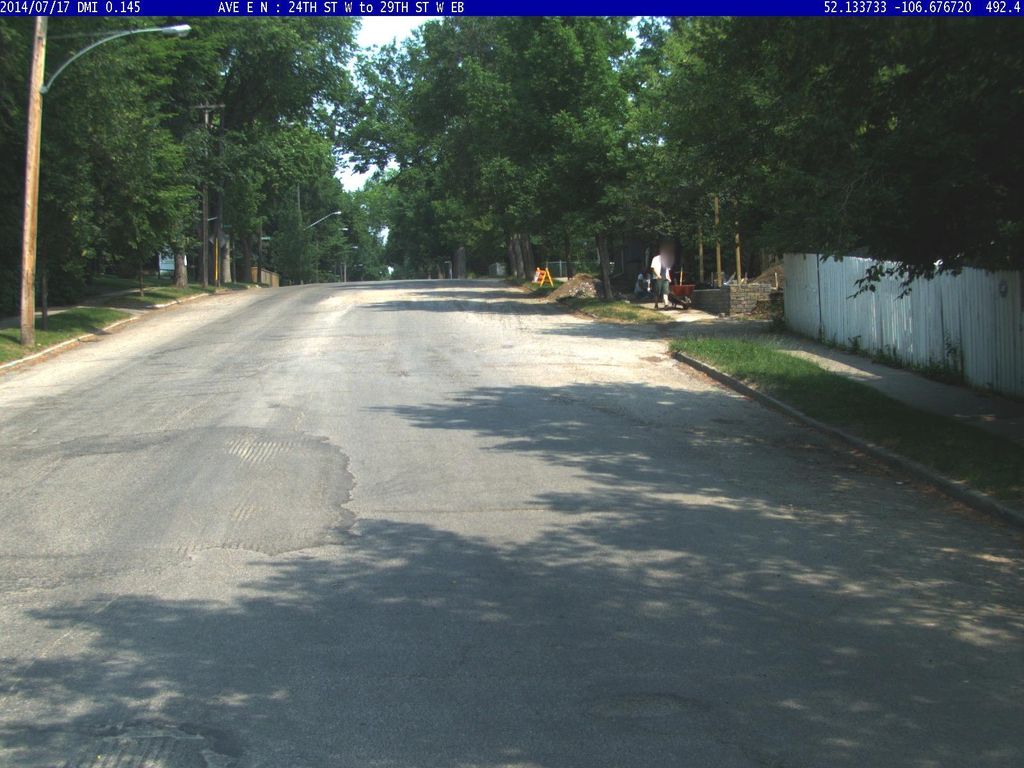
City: saskatoon